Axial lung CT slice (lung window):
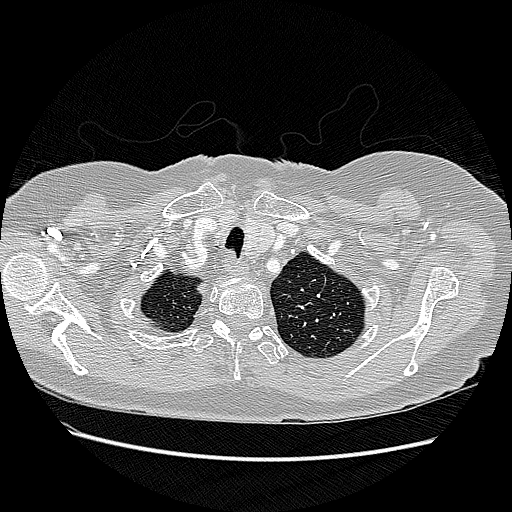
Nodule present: no